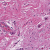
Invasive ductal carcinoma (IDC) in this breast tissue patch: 0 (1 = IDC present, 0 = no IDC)